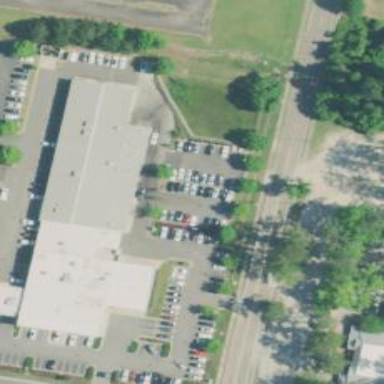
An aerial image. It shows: Building housing car shop.